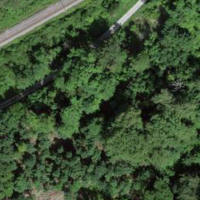
EUNIS habitat code: 41
Species observed at this site:
Aruncus dioicus